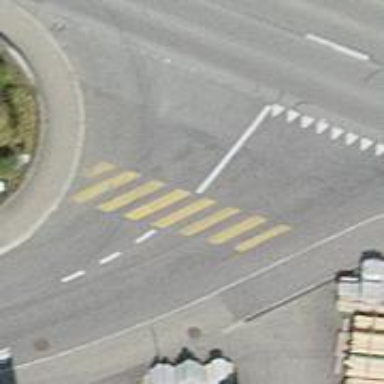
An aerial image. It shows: Uncontrolled zebra crossing on the road.